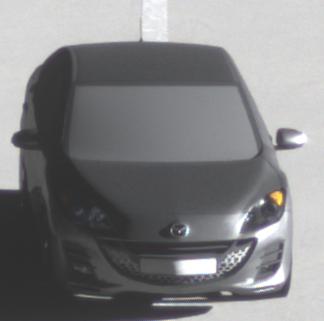
Make: Mazda
Model: 3 1.6
Detailed model: 3 (BL)
Model produced from: 2009/05
Model produced until: 2010/12
Doors: 5
Color: gray
Road condition: dry road
Daytime: sunrise or sunset
Contrast: high contrast